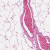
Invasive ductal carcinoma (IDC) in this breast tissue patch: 0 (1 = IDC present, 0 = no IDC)